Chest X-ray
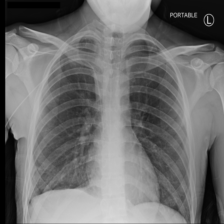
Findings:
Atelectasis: negative
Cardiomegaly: negative
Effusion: negative
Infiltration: negative
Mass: negative
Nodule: negative
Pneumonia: negative
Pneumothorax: negative
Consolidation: negative
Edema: negative
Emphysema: negative
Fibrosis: negative
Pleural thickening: negative
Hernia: negative